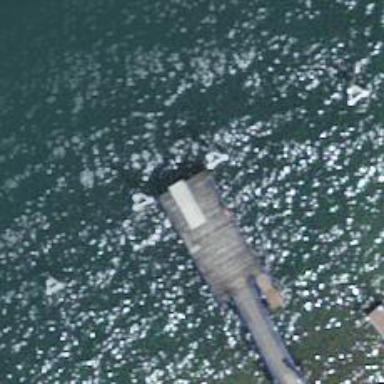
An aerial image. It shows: Ferry terminal station for public transport.